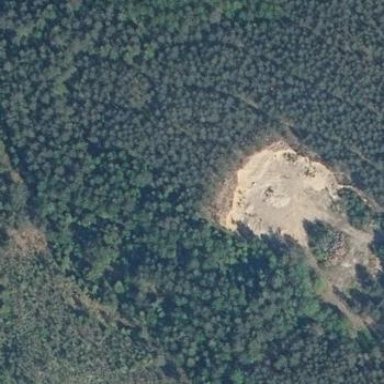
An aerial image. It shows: Quarry area.